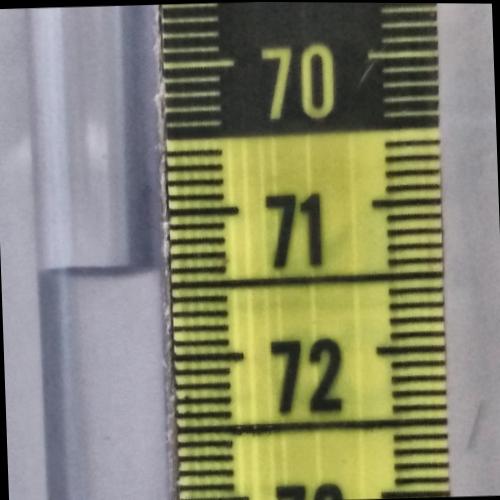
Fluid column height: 71.4 cm